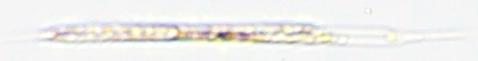
Label: Rhizosolenia